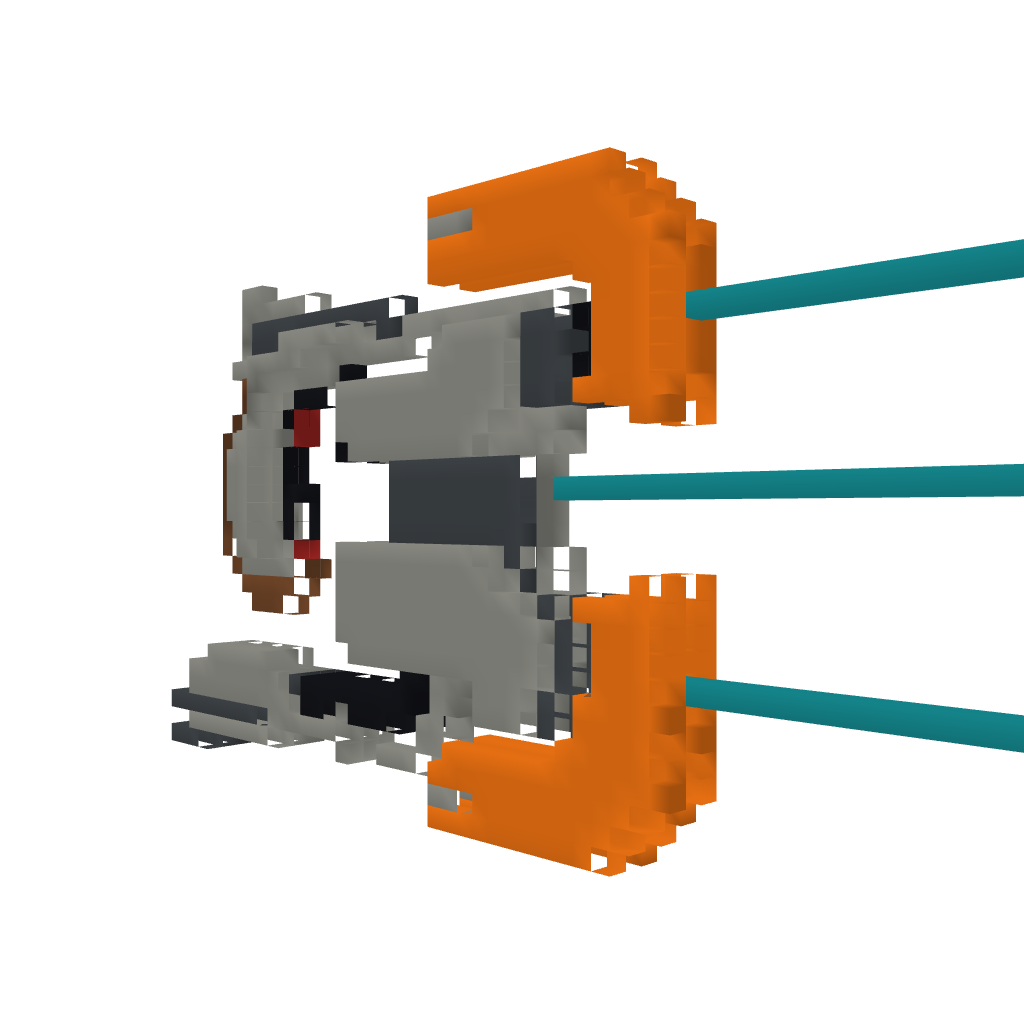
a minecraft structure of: Plasma cutter - Dead Space